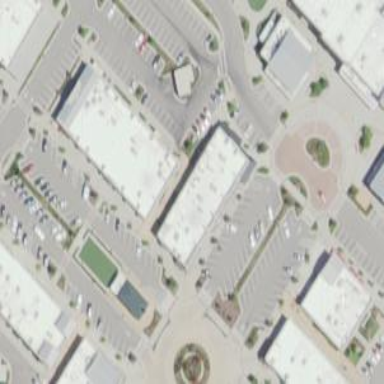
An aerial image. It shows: Fitness centre on leisure land.